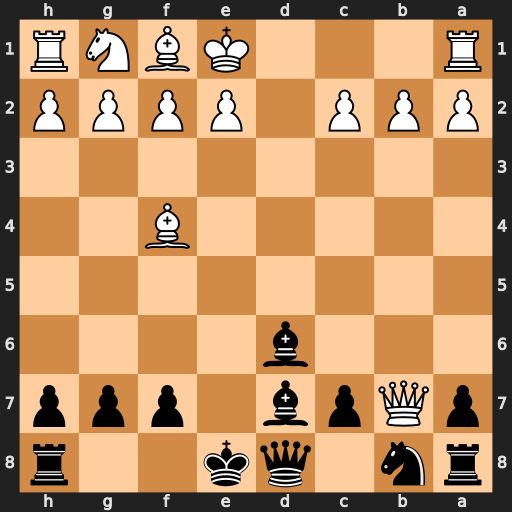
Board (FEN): rn1qk2r/pQpb1ppp/3b4/8/5B2/8/PPP1PPPP/R3KBNR
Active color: b
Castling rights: KQkq
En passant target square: -
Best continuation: Bc6 Qb3 Bxf4